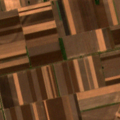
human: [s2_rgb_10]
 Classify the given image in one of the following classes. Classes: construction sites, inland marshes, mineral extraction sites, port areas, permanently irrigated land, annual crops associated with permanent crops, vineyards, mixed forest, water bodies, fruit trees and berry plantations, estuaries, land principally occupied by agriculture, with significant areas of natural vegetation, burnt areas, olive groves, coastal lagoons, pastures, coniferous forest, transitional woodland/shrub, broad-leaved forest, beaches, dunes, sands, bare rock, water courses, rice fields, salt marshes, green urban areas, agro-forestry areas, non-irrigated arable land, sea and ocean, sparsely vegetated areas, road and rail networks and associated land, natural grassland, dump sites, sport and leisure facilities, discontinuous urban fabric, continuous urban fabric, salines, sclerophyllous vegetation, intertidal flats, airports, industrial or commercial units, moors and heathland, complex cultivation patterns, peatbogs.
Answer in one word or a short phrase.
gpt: non-irrigated arable land